Field crop: tomato
Growth stage: 1
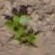
Species: portulaca